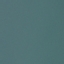
Label: SeaLake